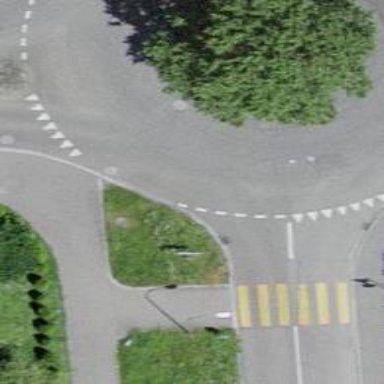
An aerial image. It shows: Roundabout on residential road with asphalt surface.